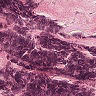
Metastatic tissue present: no